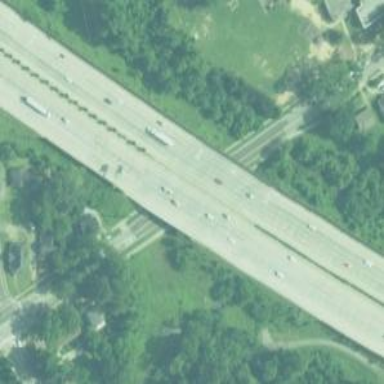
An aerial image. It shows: Motorway bridge.